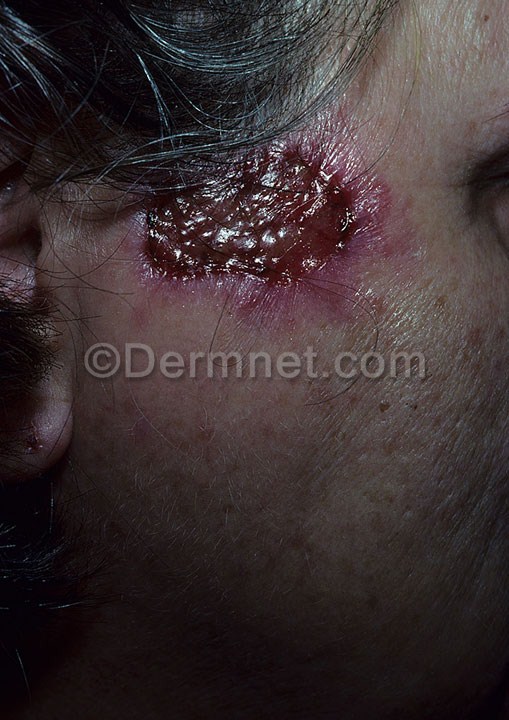
Disease: Eczema Photos